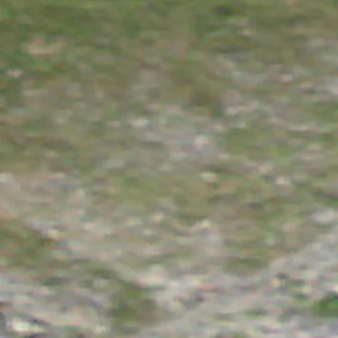
Label: other